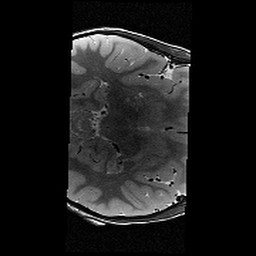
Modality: T2w
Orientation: axial
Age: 10
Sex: male
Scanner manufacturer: siemens
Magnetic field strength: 3 T
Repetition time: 9.23 s
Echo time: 0.067 s